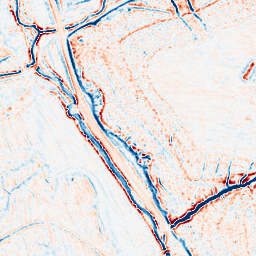
Category: edge_preserving
Decomposition family: bilateral
Decomposition parameters: d: 9
sigma_color: 150
sigma_space: 50
Upsampling method: cubic_mitchell
Upsampling parameters: scale: 2
Upsampling scale: 2